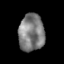
Tissue: skin
Cell type: Epithelial cells
Senescence score: 0.2609
Nuclear area (px): 935
Mean DAPI intensity: 126.06